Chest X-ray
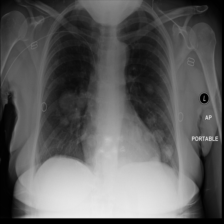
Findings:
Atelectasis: negative
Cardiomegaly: negative
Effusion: negative
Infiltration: negative
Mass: negative
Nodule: positive
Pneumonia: negative
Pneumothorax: negative
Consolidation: negative
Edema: negative
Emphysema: negative
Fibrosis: negative
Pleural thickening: negative
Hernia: negative